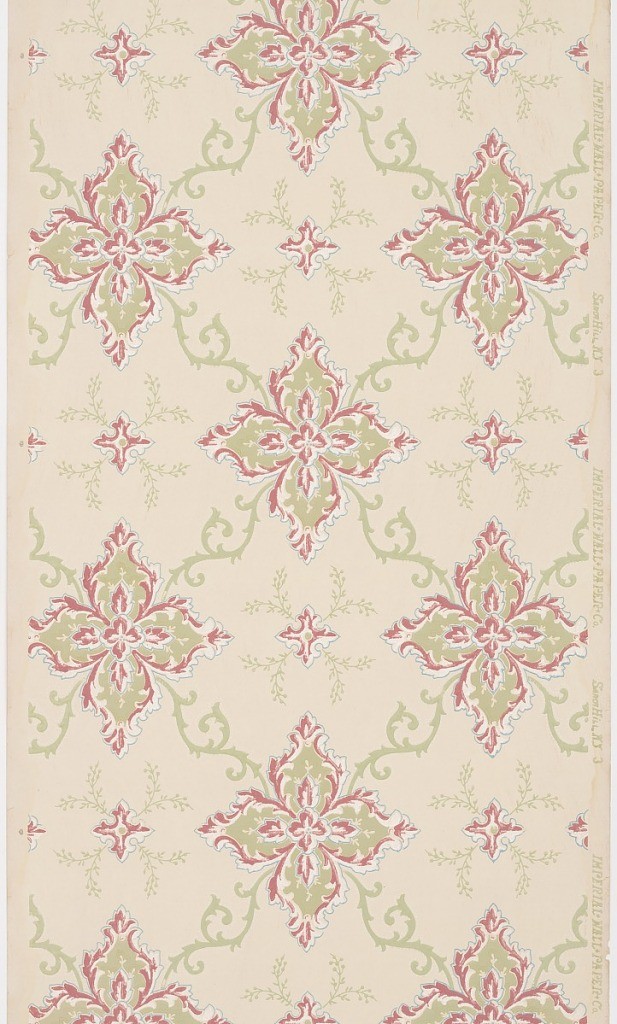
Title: Ceiling paper
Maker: Imperial Wallcoverings Inc., American, founded 1901
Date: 1905–1915
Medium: Machine-printed paper
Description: Repeating pattern of larger quatrefoils, each connected by a foliate scroll. Smaller quatrefoil motif in the center void of the cluster of four larger. Printed in red, taupe, and light blue on tan ground.